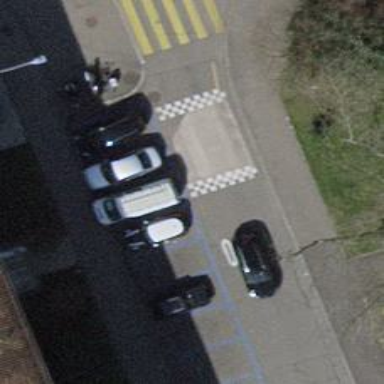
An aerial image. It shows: Traffic calming cushion.